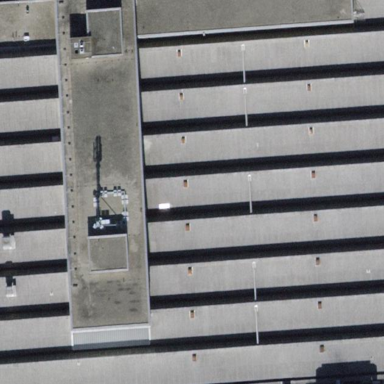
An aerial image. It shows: Retail building with flat roof.